Question: I have a Core Data model similar to this:

When a or object gets saved, it may use one or many pictures. They can use the same photographical subject but maybe in different sizes. I don't save pictures that don't get used in either a or an .
's relationships and are set to cascade, so when the object gets deleted, the corresponding and objects get deleted too.
1) Is there any way to know when a picture doesn't get used anymore, neither by nor by so it can be deleted?
2) Is it a problem that the relationships and don't have an inverse?
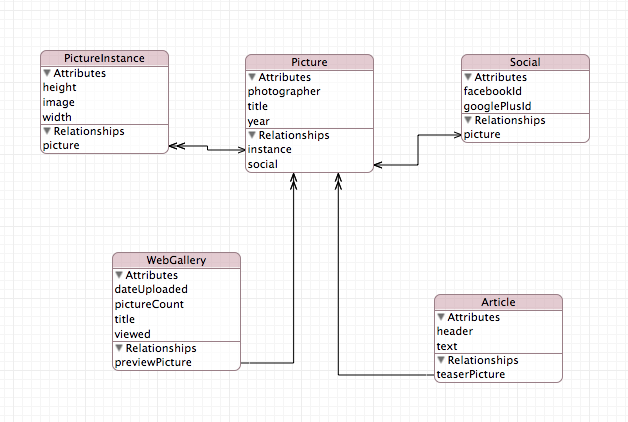
Answer: You should have an inverse for the relationship. With the inverse, the question becomes trivial. When a simple cascade rule will delete them from WebGallery and Article. (or perhaps you just want to nullify).
> You should typically model relationships in both directions, and specify the inverse relationships appropriately. Core Data uses this information to ensure the consistency of the object graph if a change is made (see "Manipulating Relationships and Object Graph Integrity"). For a discussion of some of the reasons why you might want to not model a relationship in both directions, and some of the problems that might arise if you don't, see "Unidirectional Relationships."
(Core Data Programming Guide)
You can simply check if a picture is used whenever you delete it from a gallery or article:
'''
[gallery removePictureObject:pictureToRemove];
if (pictureToRemove.galleries.count == 0 && pictureToRemove.articles.count == 0) {
[managedObjectContext deleteObject:pictureToRemove];
}
'''